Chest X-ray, AP view. Patient: 32 years old, sex F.
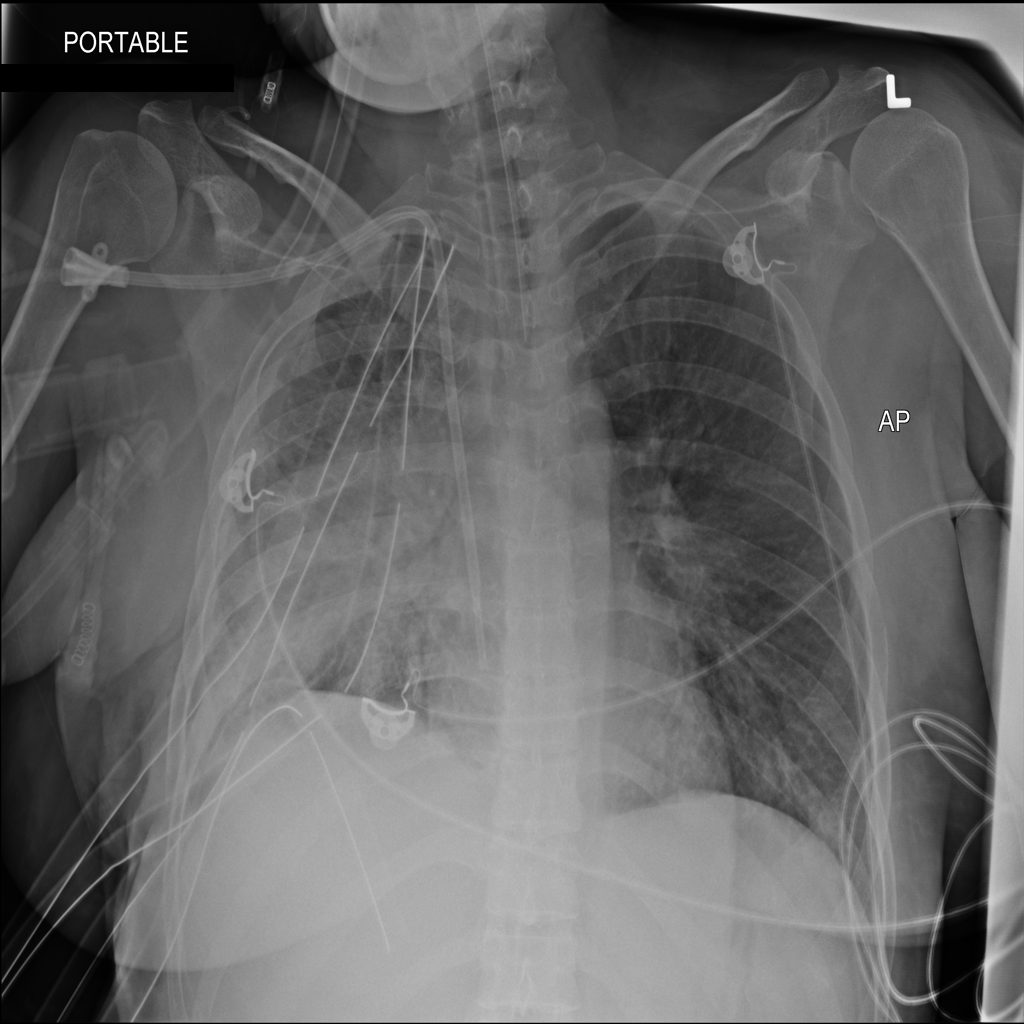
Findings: Effusion, Infiltration